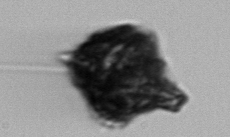
Label: Gonyaulax